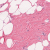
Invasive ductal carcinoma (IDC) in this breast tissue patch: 0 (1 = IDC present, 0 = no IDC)